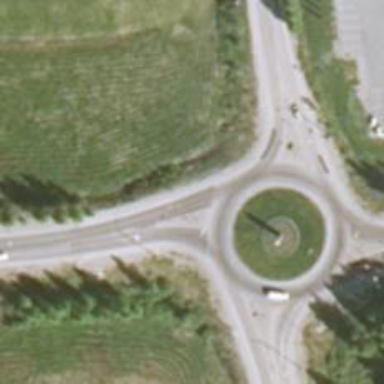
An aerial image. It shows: Asphalt road marked as trunk highway leading to roundabout.